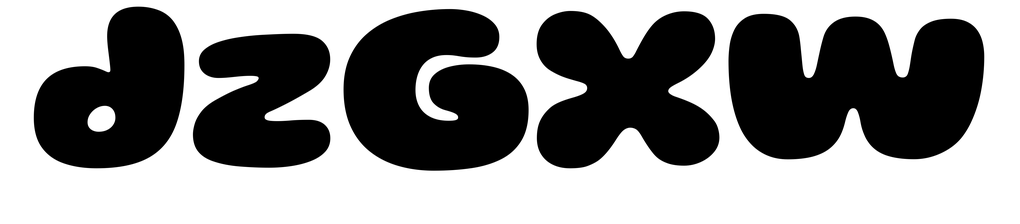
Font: Gluten_Black